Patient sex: M
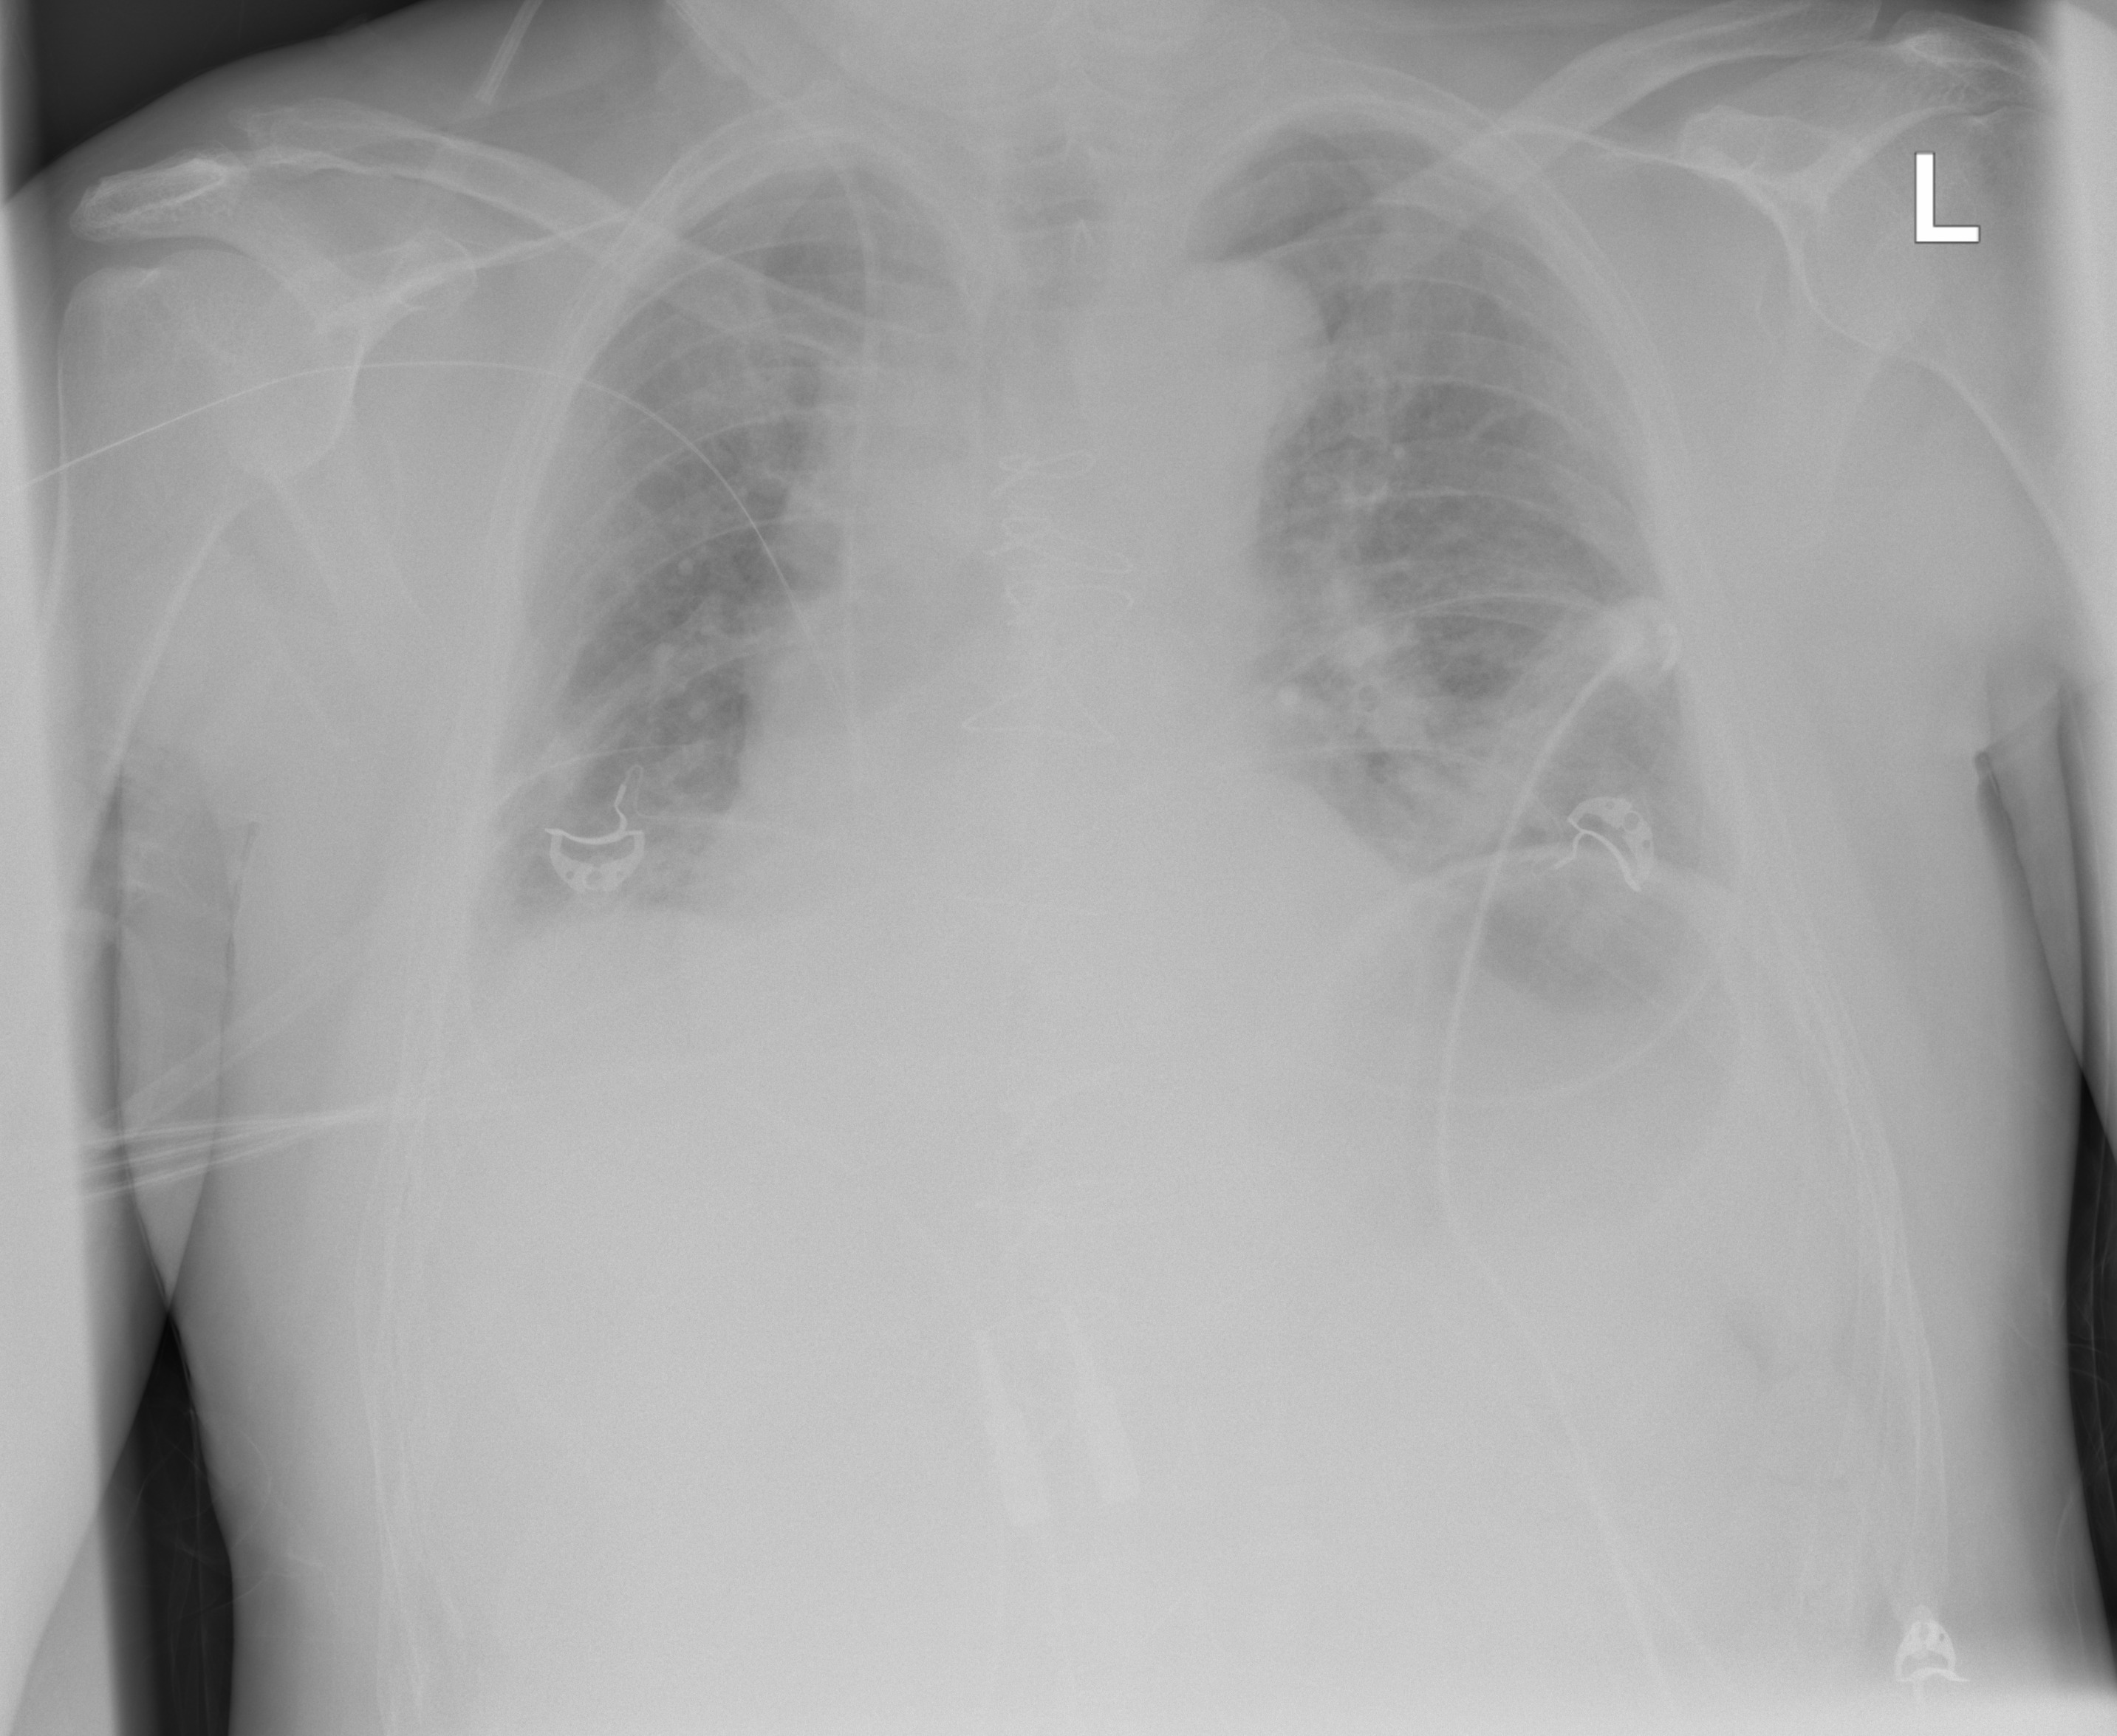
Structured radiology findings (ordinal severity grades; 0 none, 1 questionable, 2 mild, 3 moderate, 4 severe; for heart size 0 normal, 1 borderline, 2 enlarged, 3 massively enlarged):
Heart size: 0
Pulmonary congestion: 2
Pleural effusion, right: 0
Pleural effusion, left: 0
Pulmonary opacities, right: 0
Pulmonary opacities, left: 2
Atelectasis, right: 0
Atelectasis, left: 2